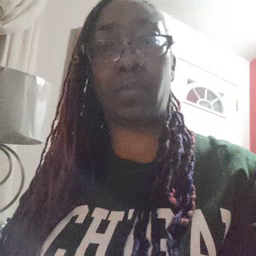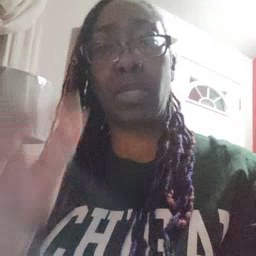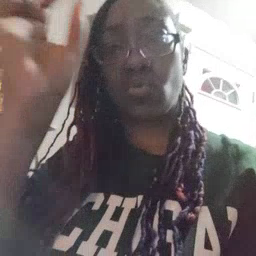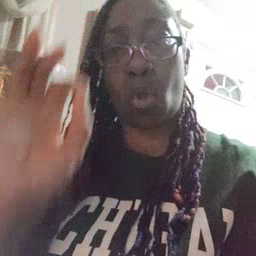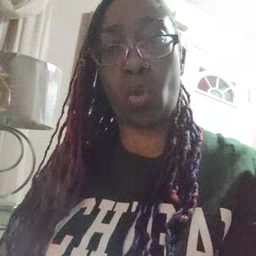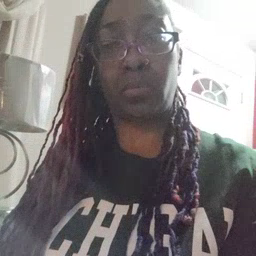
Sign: snow